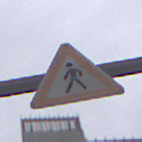
Verkehrszeichen: FussgaengerRechts
Umgebung: Outdoor, Urban
Tageszeit: MorningAfternoon
Wetter: Overcast
Licht: Natural
Jahreszeit: NotSpecified
Kontrast: LowContrast